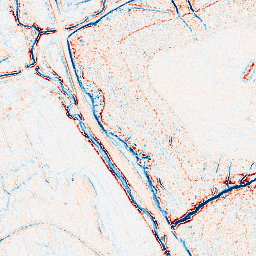
Category: edge_preserving
Decomposition family: anisotropic_diffusion
Decomposition parameters: iterations: 5
kappa: 50
gamma: 0.2
Upsampling method: quartic
Upsampling parameters: scale: 4
Upsampling scale: 4